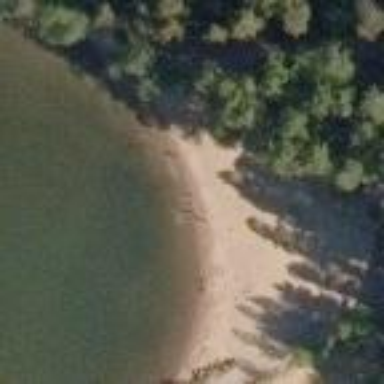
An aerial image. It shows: Sandy beach.